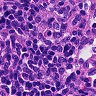
Metastatic tissue present: no